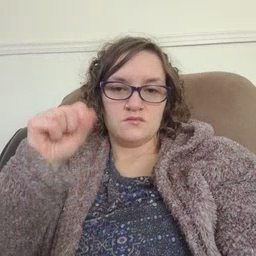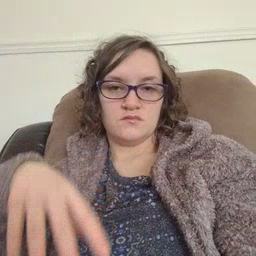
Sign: drop